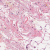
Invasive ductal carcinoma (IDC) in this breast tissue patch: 0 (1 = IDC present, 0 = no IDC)